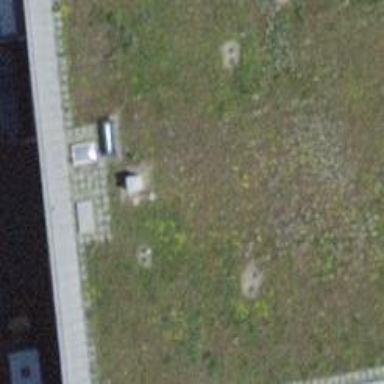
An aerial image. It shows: University building with flat roof.